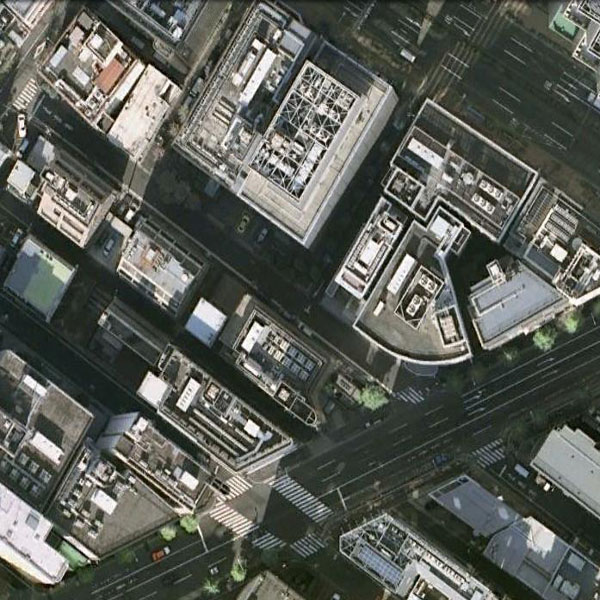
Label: Commercial